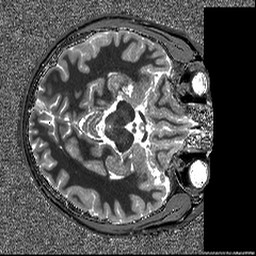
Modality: T1map
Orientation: axial
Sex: male